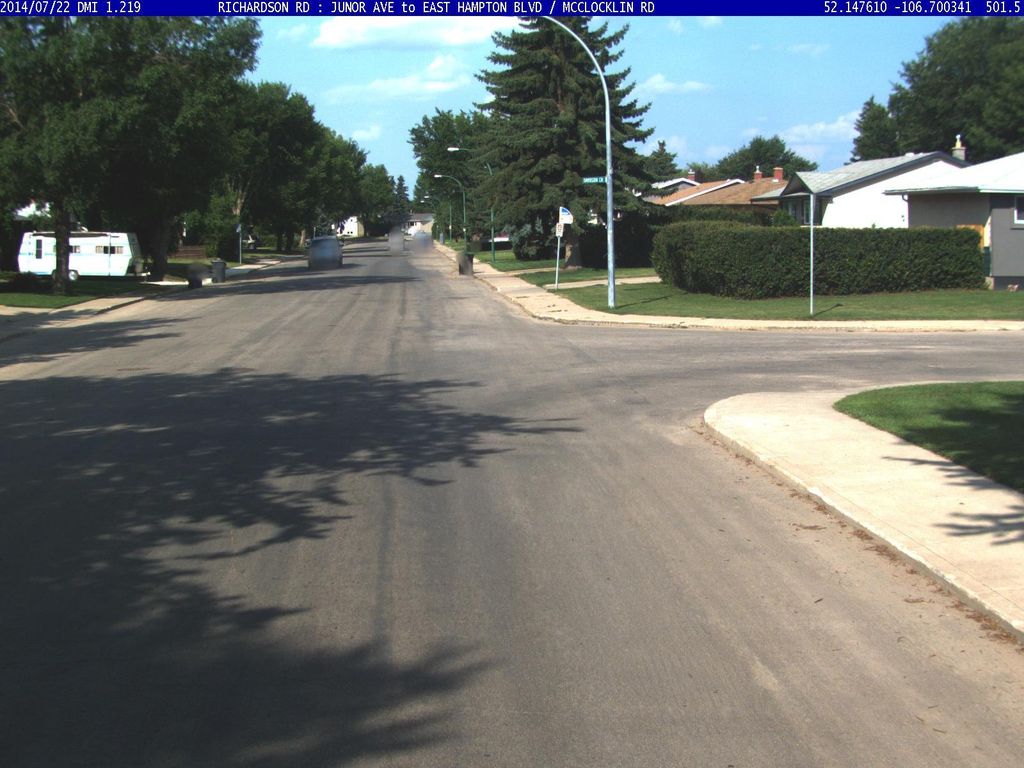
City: saskatoon